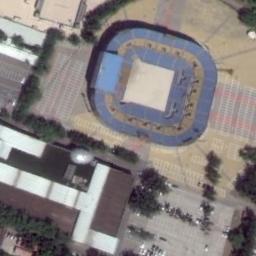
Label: stadium